Field crop: tomato
Growth stage: 1
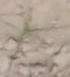
Species: cyperus